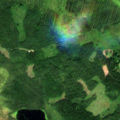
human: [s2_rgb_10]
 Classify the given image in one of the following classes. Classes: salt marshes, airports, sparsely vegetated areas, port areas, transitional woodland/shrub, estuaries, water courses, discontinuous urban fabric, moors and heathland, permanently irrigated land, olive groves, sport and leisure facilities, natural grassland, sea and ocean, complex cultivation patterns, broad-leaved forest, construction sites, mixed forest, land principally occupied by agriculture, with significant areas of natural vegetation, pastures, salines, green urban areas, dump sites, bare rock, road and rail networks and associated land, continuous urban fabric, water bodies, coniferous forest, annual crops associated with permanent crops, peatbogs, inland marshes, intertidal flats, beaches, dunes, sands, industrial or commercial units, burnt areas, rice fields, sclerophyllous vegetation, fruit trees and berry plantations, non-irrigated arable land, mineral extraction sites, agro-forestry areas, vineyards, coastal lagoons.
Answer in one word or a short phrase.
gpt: coniferous forest, mixed forest, transitional woodland/shrub, peatbogs